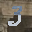
Label: 3